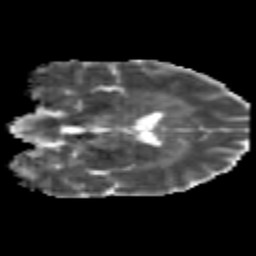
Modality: MD
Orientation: coronal
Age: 24
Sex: male
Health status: healthy
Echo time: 0.074 s